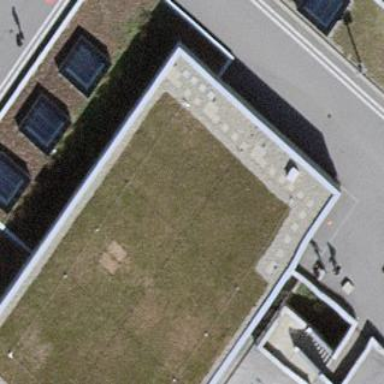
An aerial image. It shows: University building with flat roof. It includes canteen.